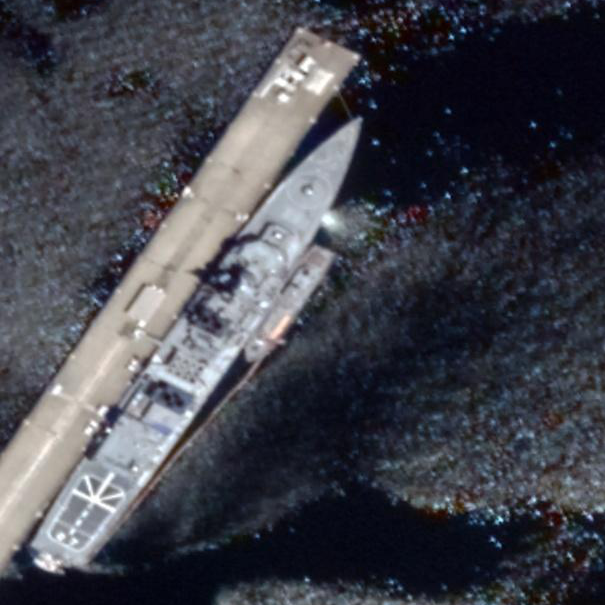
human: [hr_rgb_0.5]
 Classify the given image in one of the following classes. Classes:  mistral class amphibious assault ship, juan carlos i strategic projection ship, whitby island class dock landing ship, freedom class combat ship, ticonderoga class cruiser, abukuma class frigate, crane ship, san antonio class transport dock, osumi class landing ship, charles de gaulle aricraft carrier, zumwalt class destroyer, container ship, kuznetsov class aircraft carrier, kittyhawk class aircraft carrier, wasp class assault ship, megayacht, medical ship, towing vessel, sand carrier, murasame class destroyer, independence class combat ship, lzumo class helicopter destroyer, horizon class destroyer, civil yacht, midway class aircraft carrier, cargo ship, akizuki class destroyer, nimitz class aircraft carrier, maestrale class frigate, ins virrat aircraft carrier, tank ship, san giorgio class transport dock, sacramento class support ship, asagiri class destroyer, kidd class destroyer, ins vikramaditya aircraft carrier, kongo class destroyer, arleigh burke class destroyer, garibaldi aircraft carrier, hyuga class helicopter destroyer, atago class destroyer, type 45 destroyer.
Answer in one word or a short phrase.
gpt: Murasame class destroyer